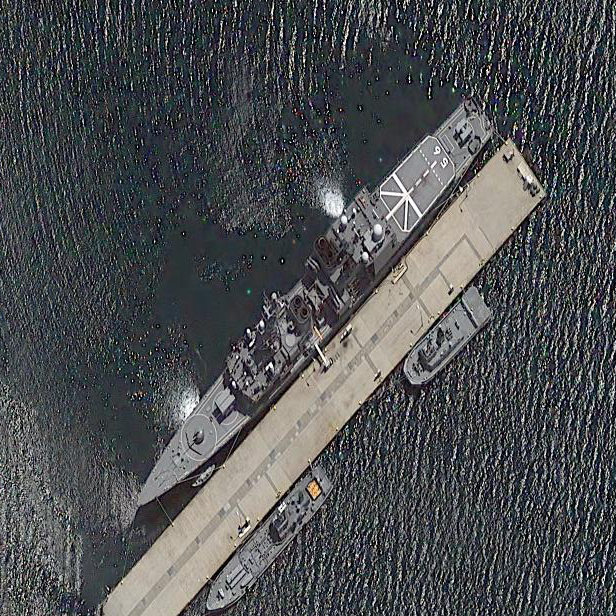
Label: cruiser